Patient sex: F
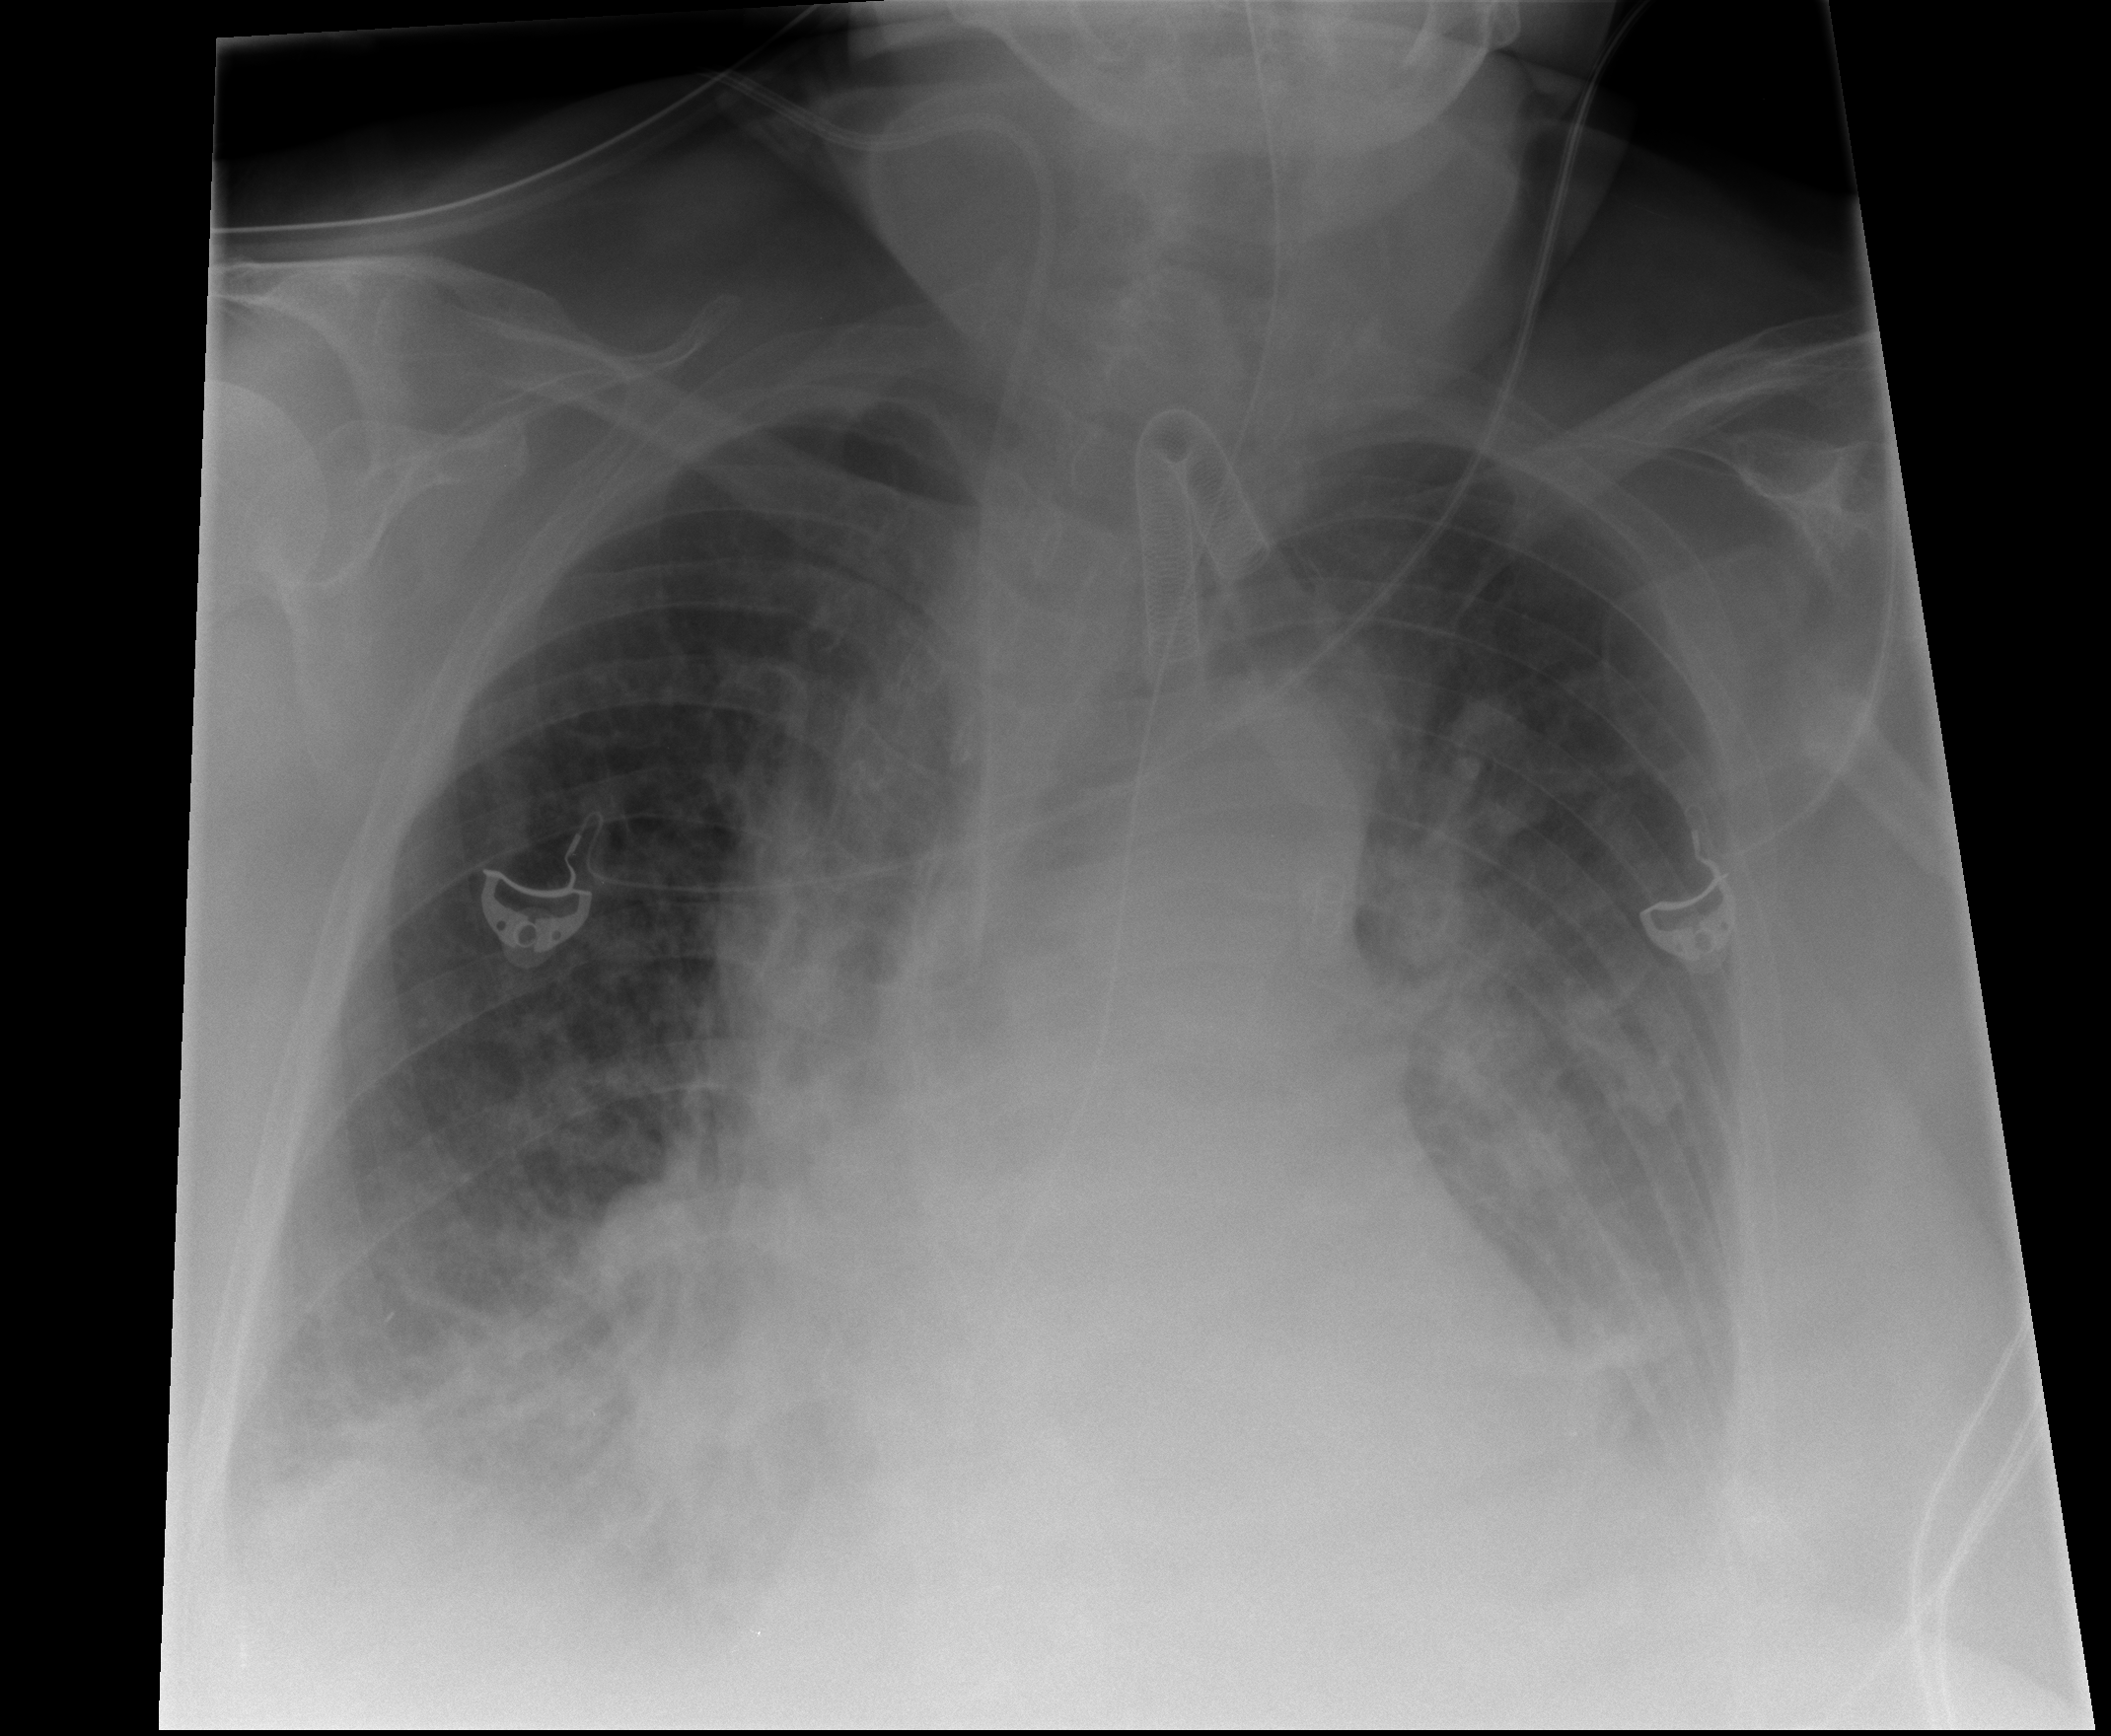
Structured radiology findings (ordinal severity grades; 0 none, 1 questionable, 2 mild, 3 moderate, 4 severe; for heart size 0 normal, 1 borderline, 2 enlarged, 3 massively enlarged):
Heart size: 2
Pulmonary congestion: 2
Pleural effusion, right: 2
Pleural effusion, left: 2
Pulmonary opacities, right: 2
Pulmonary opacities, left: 2
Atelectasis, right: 2
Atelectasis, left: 2